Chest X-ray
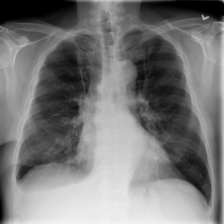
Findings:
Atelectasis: negative
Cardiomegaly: negative
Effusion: positive
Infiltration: negative
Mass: negative
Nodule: negative
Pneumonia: negative
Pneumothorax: positive
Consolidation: negative
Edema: negative
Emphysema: negative
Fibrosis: negative
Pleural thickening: negative
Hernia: negative